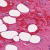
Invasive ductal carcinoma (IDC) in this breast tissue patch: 0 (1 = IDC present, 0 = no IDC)